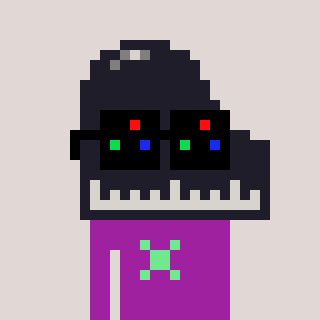
a pixel art character with square black sunglasses, a piano-shaped head and a magenta-colored body on a warm background